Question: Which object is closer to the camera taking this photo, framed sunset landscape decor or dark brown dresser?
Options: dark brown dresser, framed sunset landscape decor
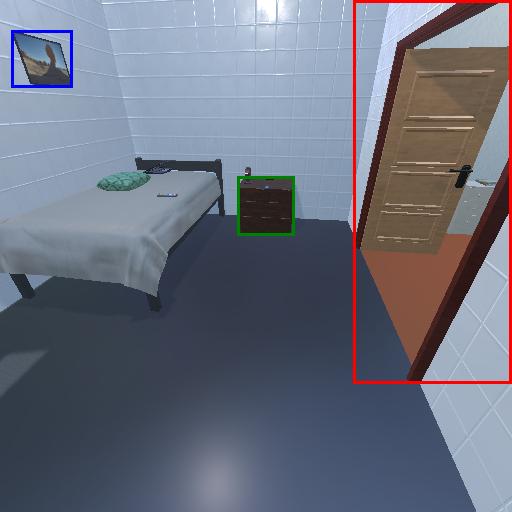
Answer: dark brown dresser